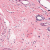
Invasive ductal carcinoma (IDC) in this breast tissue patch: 1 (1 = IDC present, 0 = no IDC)